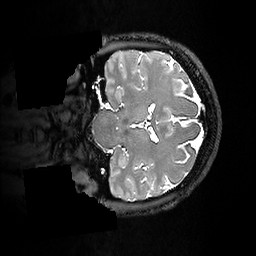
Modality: T2w
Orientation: coronal
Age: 42
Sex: female
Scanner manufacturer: ge
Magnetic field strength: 3 T
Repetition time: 3.202 s
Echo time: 0.05898 s